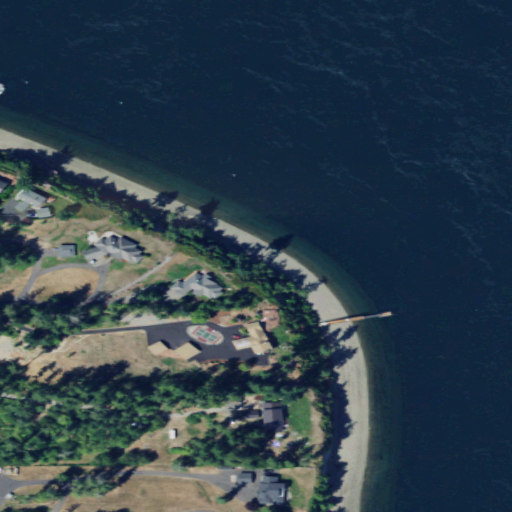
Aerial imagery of cape in Washington named Fox Point containing open water, low intensity development, open development, evergreen forest, grassland, barren land, medium intensity development, shrub, herbaceous wetlands, pasture, and woody wetlands